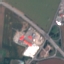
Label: Highway